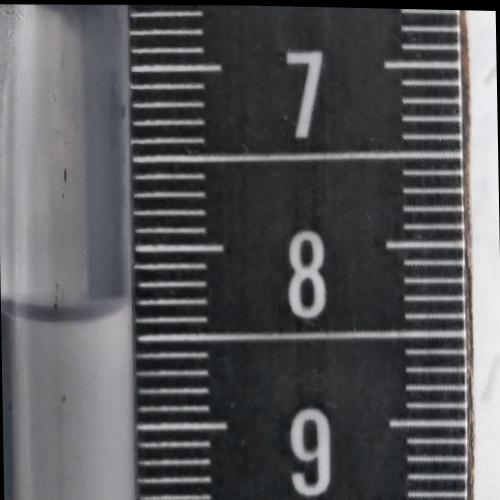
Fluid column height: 8.3 cm